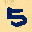
Label: 5